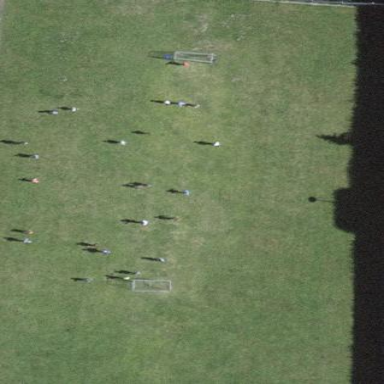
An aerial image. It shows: Soccer pitch with grass surface for leisure land.